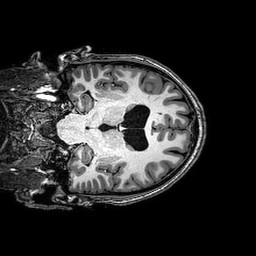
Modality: T1w
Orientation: coronal
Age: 20
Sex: male
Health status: healthy
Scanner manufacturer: philips
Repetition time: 0.008175 s
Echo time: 0.00374 s